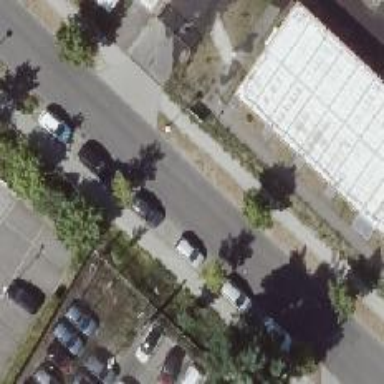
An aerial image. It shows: Residential road with asphalt surface. It has separate sidewalks on both sides.